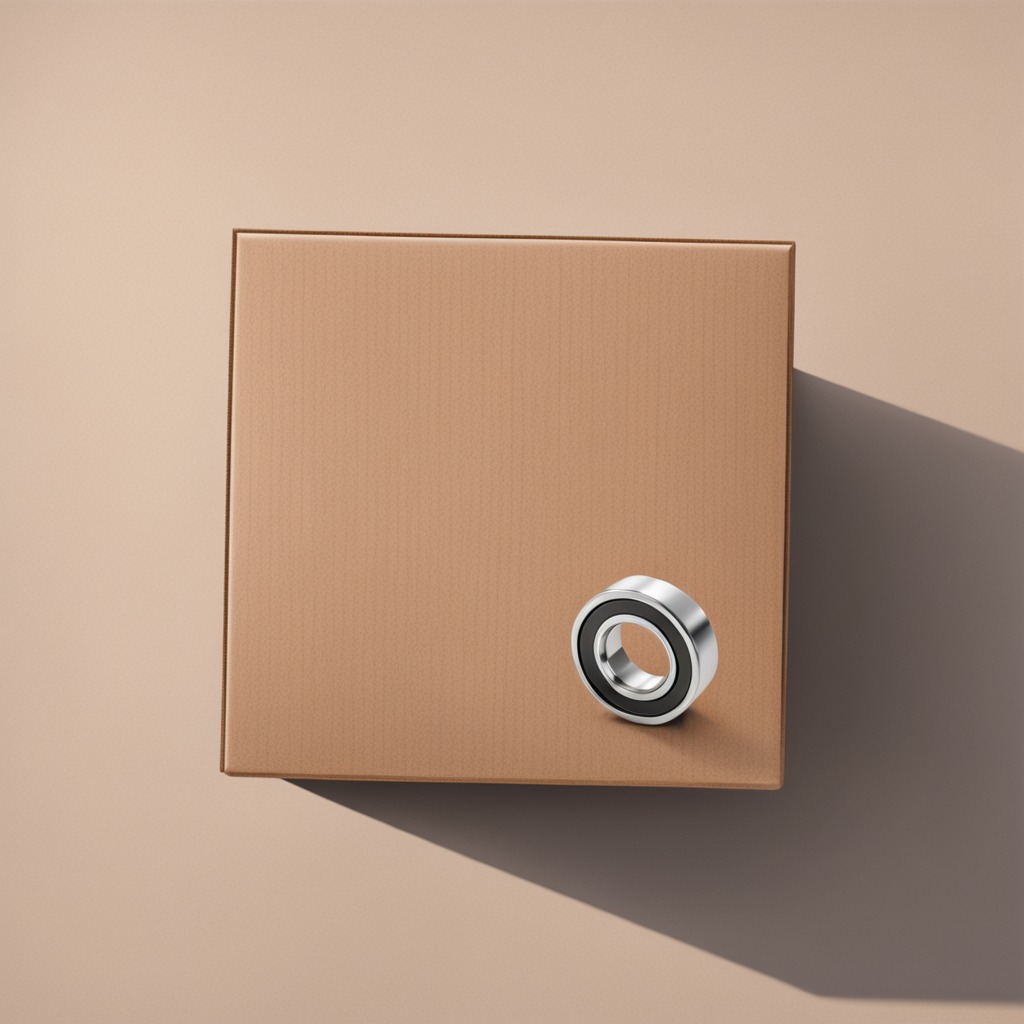
A metal ball bearing is lying on a clean dry cardboard box surface in an outdoor workshop during daytime bright natural light soft shadows slightly creased but